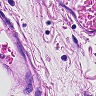
Metastatic tissue present: no